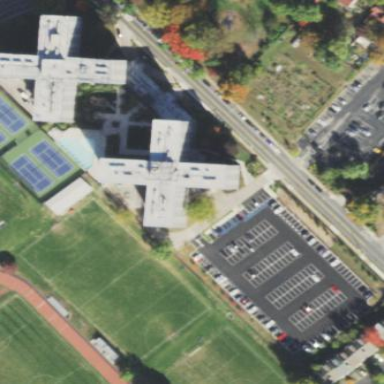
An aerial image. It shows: Part of building.